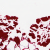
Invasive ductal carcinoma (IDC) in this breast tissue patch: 0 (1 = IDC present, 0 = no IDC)